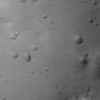
Atmospheric dust classification: not_dusty